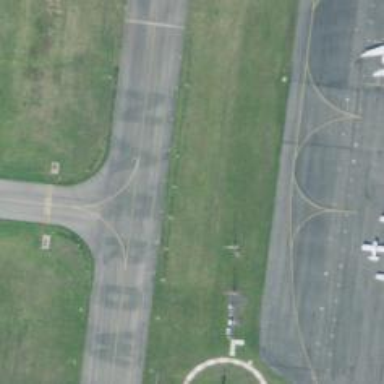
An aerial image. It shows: Image of taxiway at airport.